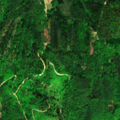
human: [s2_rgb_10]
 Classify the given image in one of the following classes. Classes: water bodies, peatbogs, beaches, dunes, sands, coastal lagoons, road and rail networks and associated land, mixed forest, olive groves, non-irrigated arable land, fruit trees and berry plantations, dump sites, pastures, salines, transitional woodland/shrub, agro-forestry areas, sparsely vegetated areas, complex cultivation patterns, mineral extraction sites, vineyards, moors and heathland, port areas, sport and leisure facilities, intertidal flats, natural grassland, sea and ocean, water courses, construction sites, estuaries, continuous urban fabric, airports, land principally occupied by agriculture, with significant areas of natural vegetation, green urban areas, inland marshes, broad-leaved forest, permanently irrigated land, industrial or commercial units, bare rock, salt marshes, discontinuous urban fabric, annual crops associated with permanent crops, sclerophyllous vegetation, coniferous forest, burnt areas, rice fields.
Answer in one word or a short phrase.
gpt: coniferous forest, mixed forest